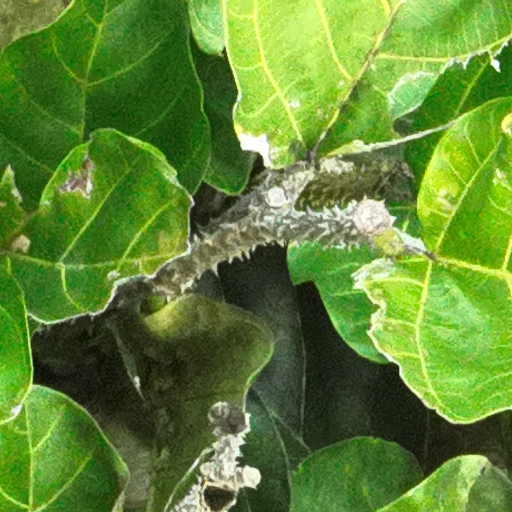
Species: Poulsenia armata
GBIF accepted scientific name: Poulsenia armata
Crown area (m\u00b2): 131.801